Question: I tried to put together a CODEPEN <URL> for you, but I'm afraid it will not be much help since I can't reproduce the problem there.
This is a very complex and large website. It is very difficult to provide you with just the code that applies to this, since there is so many scripts and stylesheets that are working together to make it work, but I am doing my best to provide you with what I can.
Basically, when the page loads, it loads fine, but when I click on a link in the menu to take me to that page, that page loads with a "broken" menu look. SEE PIC. As soon as I refresh the page or even resize it by one pixel, it resets to the way it should look. SEE PIC ALSO
Please, someone, have you come across something like this? 'enter code here' And if you can't find a mistake by looking at the code, is there a way to refresh any given stylesheet or script? I can't force a page refresh because some things are supposed to process from the database on PageLoad.
I'm not holding my breath, but I certainly hope you guys can help.
Here is the pic with the problem. and the link to codepen is above

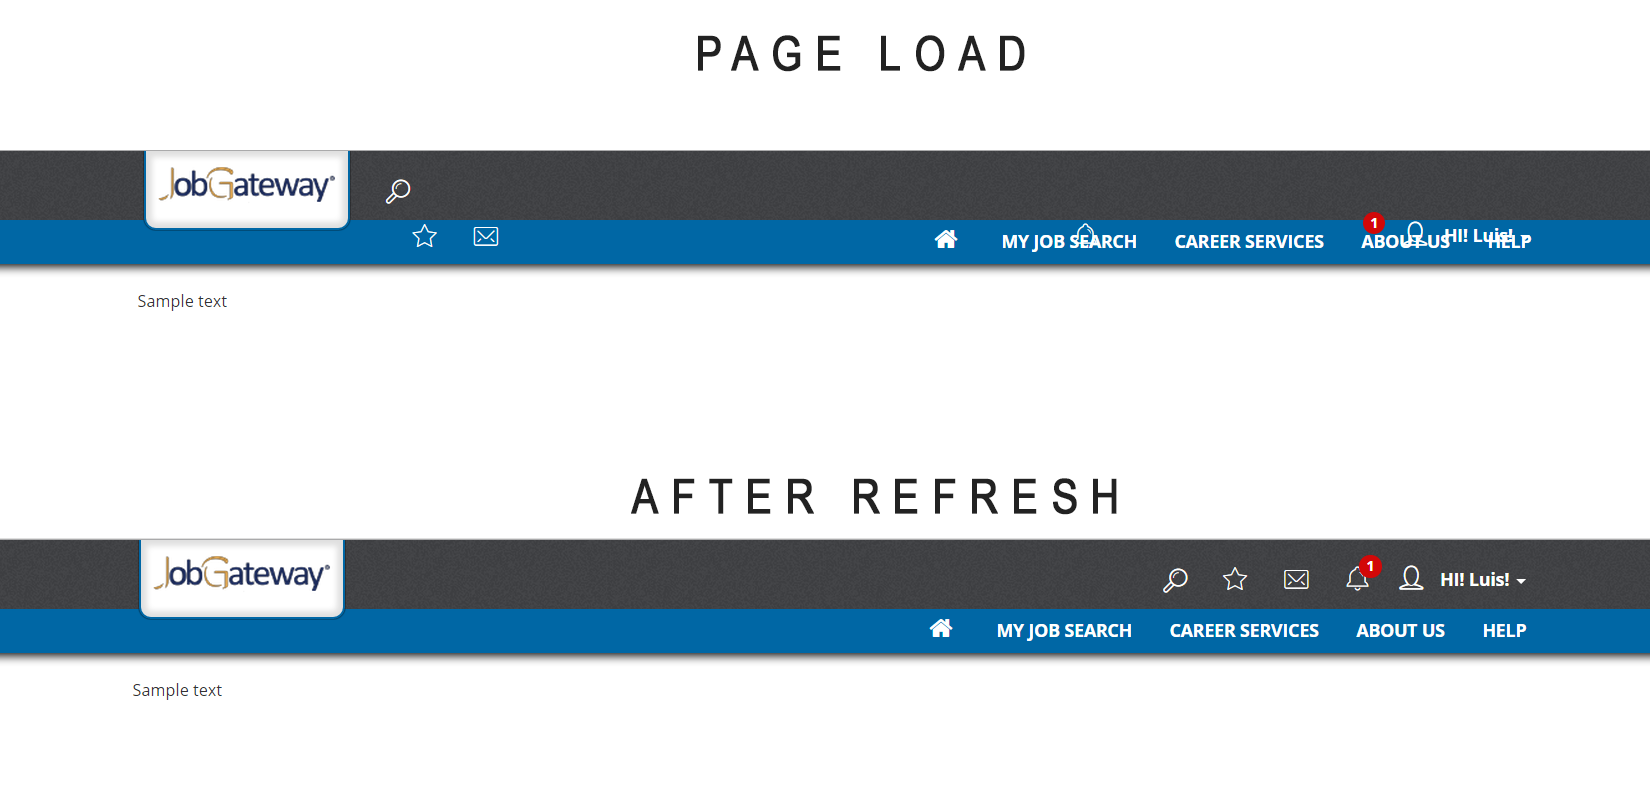
Answer: The problem has been resolved. Apparently, the accessibilitymegamenu.js adds the attribute 'aria-haspopup="true"' programmatically which it makes it bug out if you add it manually when coding for JAWS and/or any other non-sighted users accessibility website.
If you're using any accessibility script and your hyperlink is coded as follows:
'''
<a id="myID" href="#" class="myClass" aria-haspopup="true">My Link</a>
'''
change it to:
'''
<a id="myID" href="#" class="myClass">My Link</a>
'''
Your output (according to the accessibility script) will still be:
'''
<a id="MyID" aria-label="My Label" href="javascript:void(0)" aria-haspopup="true" aria-controls="accessible-megamenu-1426257105716-6" aria-expanded="true" class="MyClass">My Link</a>
'''
Hopefully this helps others and saves them the two weeks of debugging it cost us.
Happy Coding!